Question: Im using google line chart for my application, in my chart for first two points the lineWidth is thick and for . How can i over come this problem, i need to draw a graph with same lineWidth throughout the chart. And when i click over the point the pointSize is enlarged, .

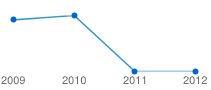
Answer: set minValue of the hAxis to -1 to the lowest data point of the chart